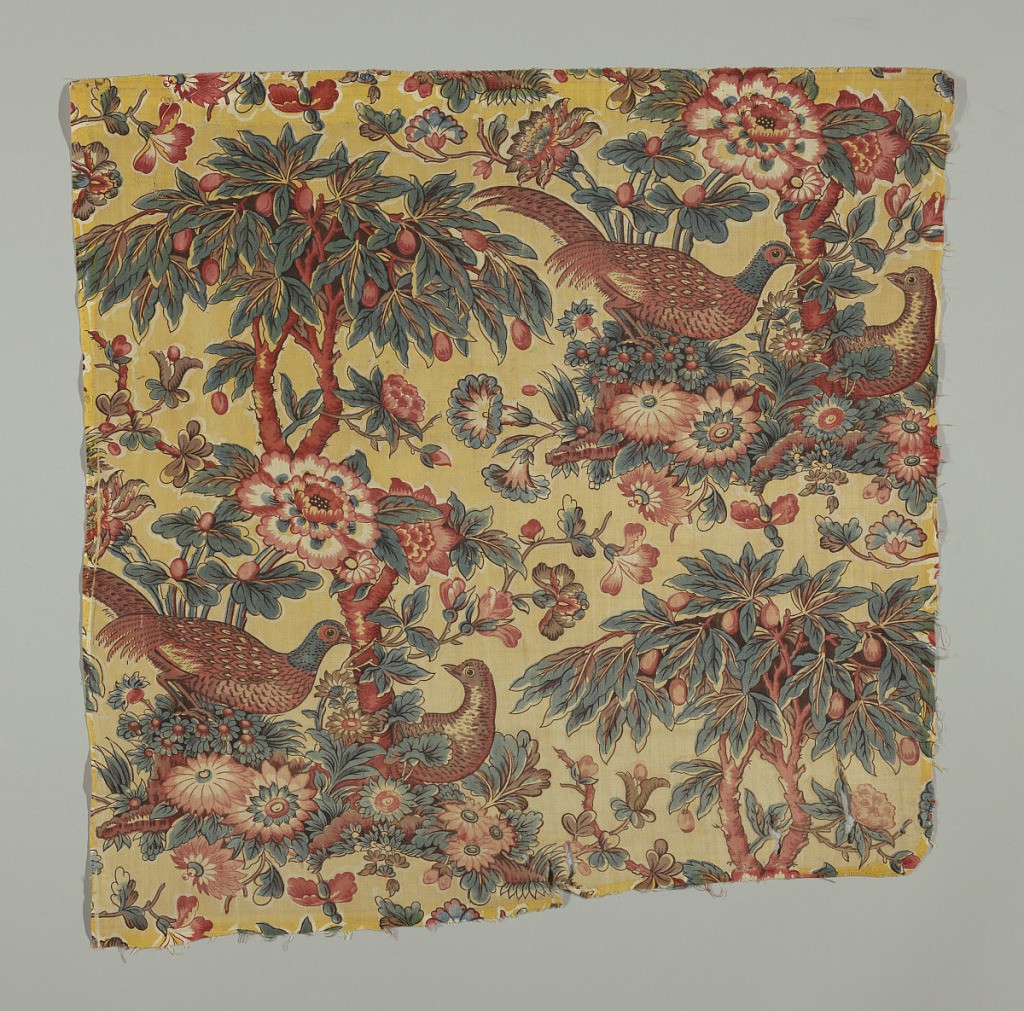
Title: Textile
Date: ca. 1815
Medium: cotton Technique: block printed on plain weave
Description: Half-drop repeat of a fruit tree growing in a flowering mound with two pheasants. Multicolored on a yellow background.